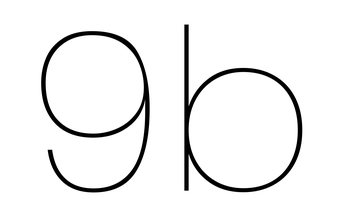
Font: Poppins-Thin